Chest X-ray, PA view. Patient: 52 years old, sex M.
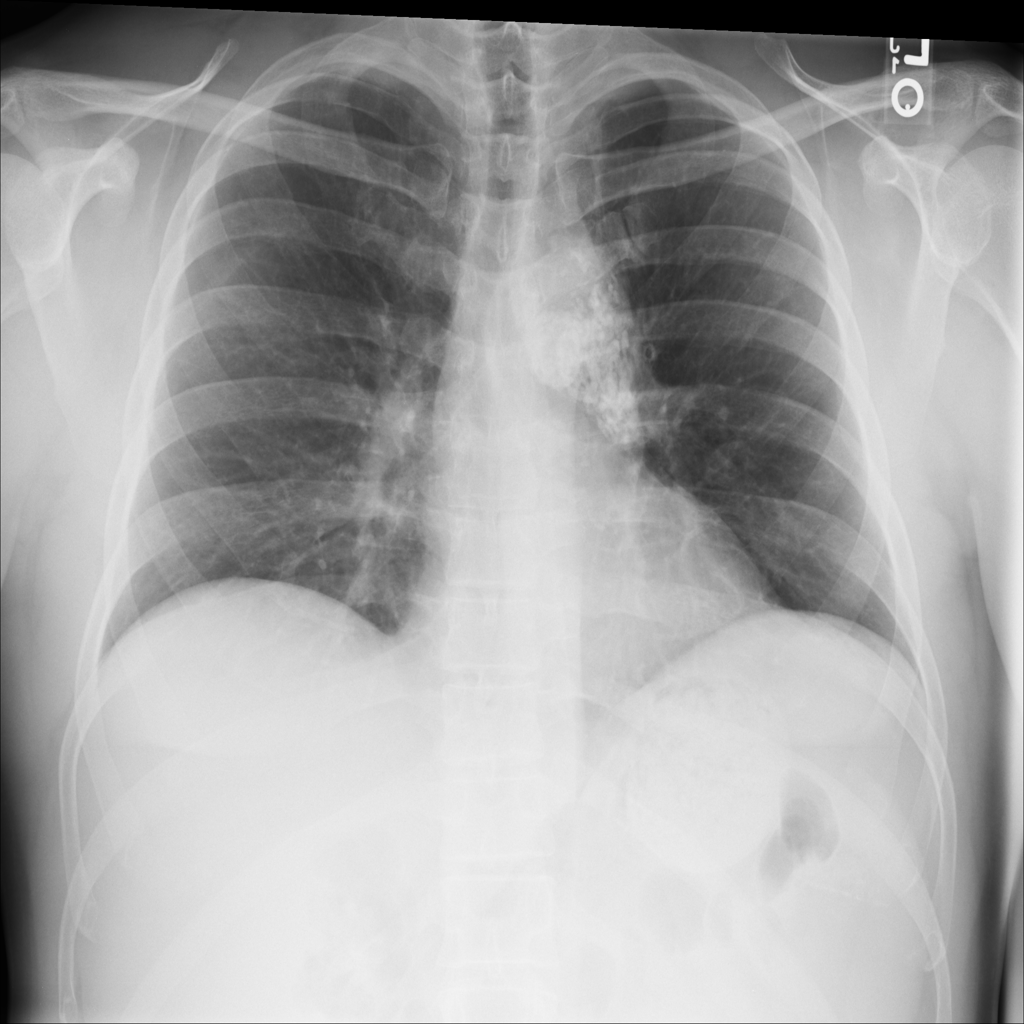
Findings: No Finding